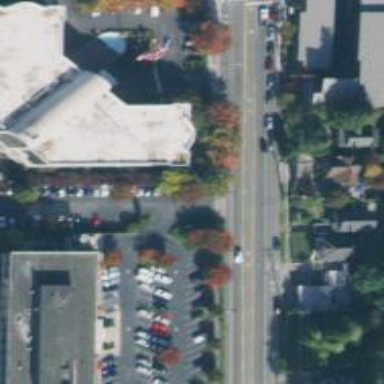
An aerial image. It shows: Secondary road with separate sidewalk.